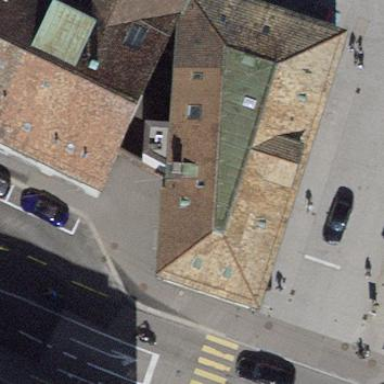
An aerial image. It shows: Office building.